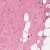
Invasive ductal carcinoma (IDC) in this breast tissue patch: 0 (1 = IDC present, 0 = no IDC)